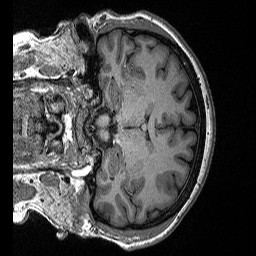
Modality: T1w
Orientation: coronal
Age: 42
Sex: female
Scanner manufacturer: siemens
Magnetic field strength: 3 T
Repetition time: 2.3 s
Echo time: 0.00298 s